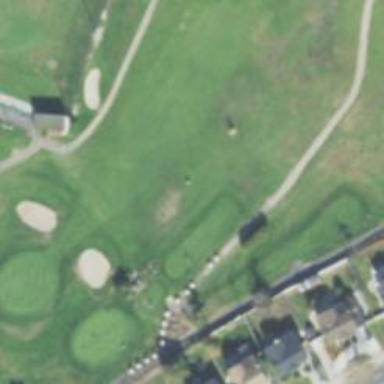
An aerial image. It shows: Path used for both walking and golf.